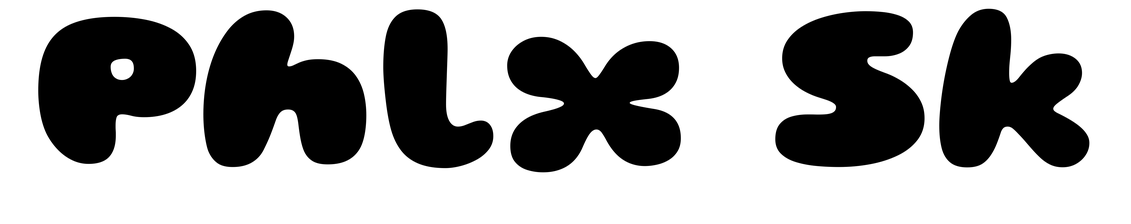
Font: Gluten_Black